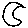
Label: moon